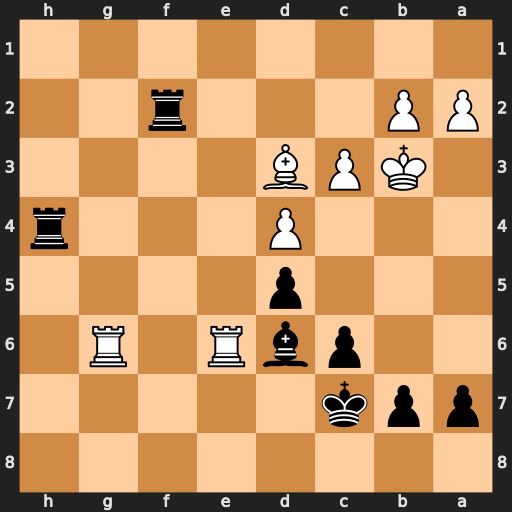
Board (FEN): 8/ppk5/2pbR1R1/3p4/3P3r/1KPB4/PP3r2/8
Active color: b
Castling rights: -
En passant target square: -
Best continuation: Rhh2 Rg7+ Kb6 Re2 Rxe2 Bxe2 Rxe2